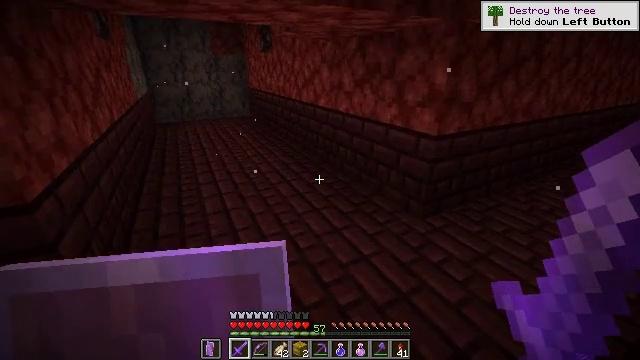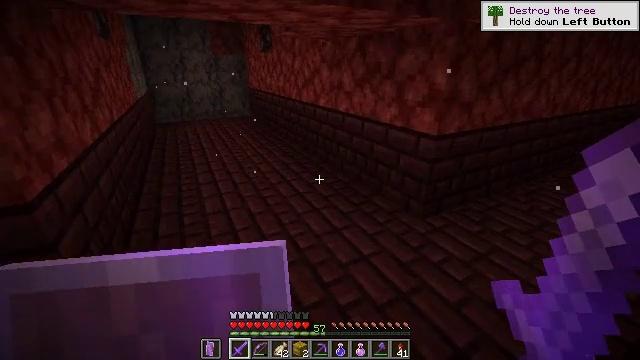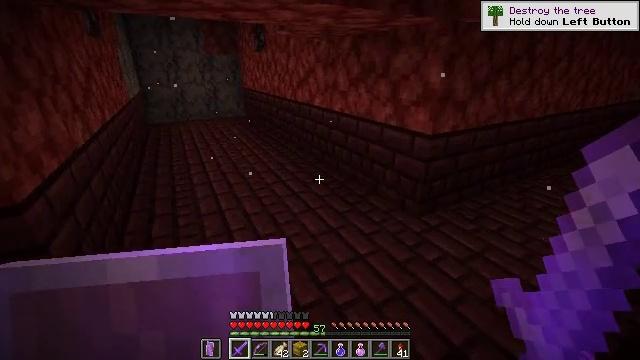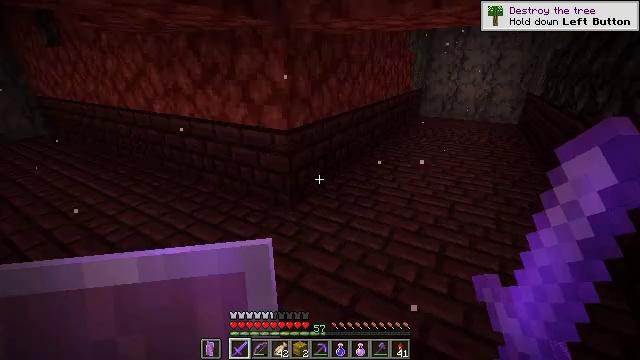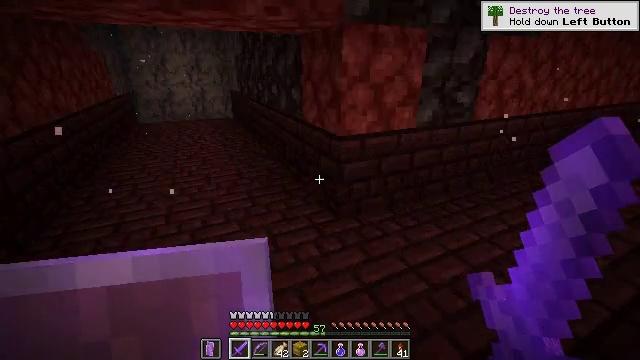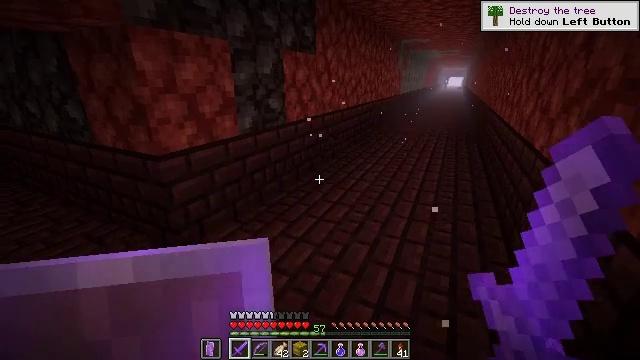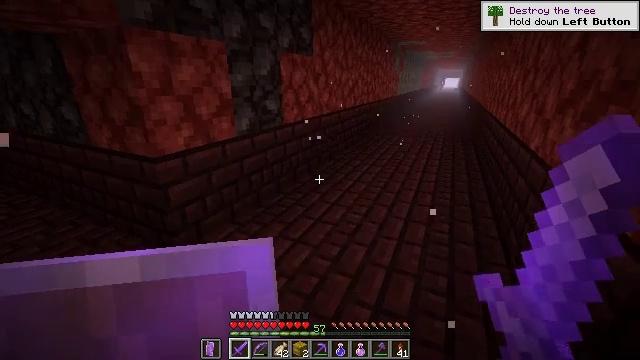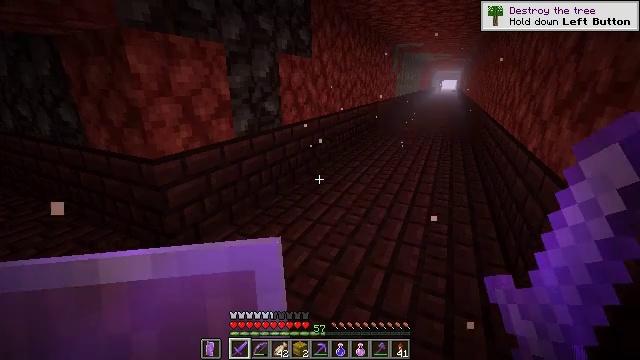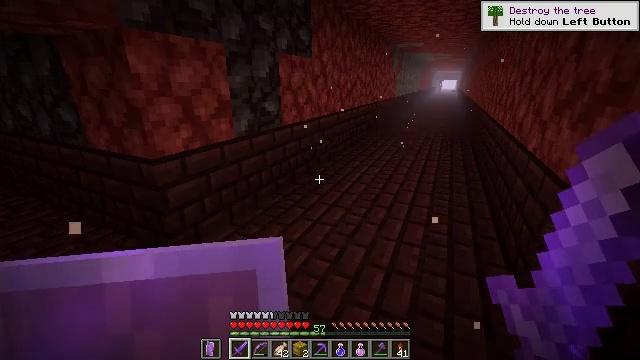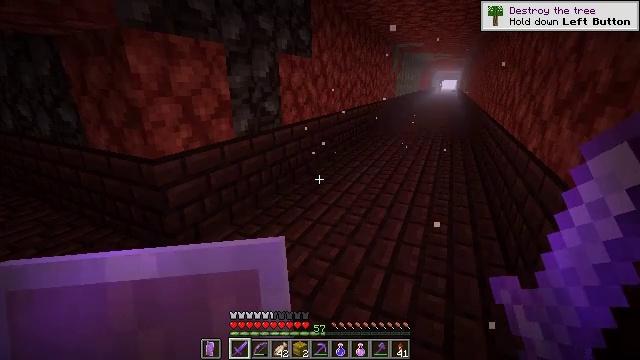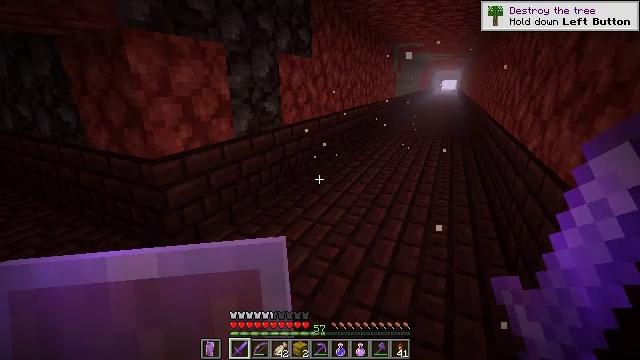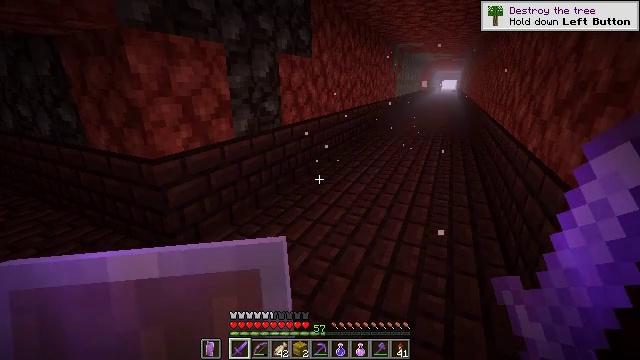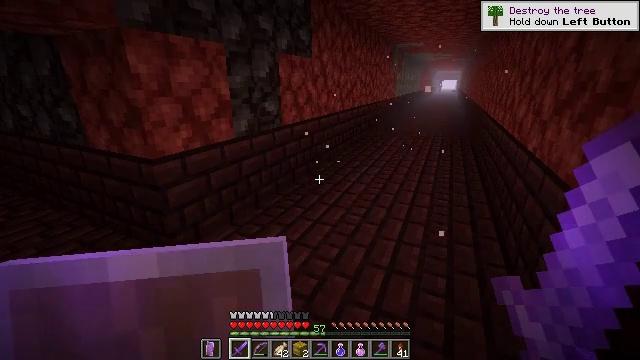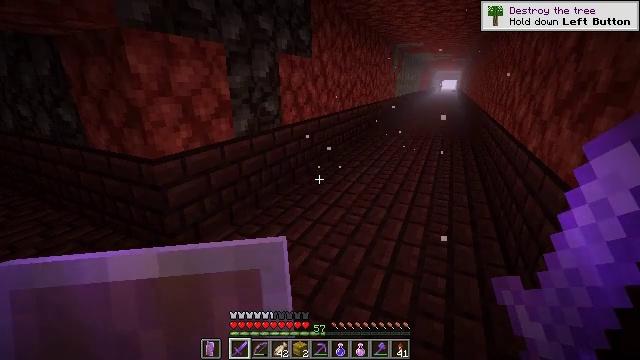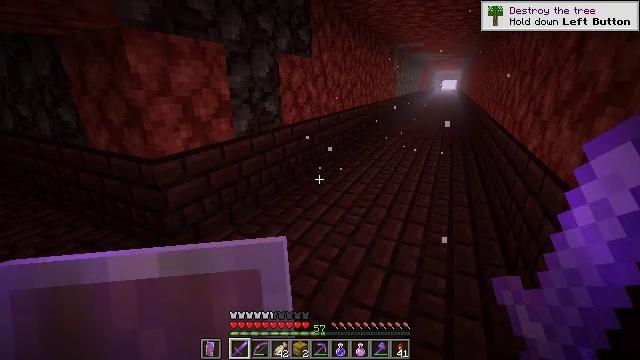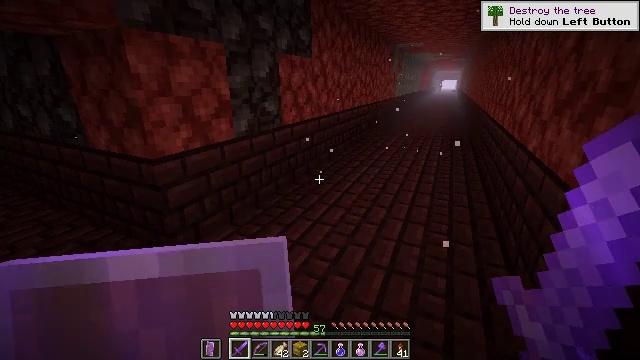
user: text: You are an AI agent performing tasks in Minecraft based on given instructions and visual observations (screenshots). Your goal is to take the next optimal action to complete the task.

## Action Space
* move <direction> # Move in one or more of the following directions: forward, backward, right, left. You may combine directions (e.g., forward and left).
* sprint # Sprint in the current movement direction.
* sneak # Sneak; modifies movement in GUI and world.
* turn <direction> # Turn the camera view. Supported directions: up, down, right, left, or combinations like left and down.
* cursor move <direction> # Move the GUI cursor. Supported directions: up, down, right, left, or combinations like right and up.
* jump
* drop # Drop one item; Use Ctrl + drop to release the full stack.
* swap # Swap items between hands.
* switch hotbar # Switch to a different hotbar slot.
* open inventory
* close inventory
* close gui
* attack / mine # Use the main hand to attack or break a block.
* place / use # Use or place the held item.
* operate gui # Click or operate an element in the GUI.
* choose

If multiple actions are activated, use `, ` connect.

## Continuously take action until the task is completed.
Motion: motion action
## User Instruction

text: Kill a magma cube.
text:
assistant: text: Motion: no_op
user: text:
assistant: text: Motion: turn right
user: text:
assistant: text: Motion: turn right
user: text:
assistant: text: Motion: turn right
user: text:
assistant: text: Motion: turn right and up
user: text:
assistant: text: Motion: no_op
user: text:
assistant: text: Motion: no_op
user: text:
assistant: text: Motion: no_op
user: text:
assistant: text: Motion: no_op
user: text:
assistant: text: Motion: no_op
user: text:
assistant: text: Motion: no_op
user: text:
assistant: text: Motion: no_op
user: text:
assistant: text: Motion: no_op
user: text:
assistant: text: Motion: no_op
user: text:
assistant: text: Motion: no_op
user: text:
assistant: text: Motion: no_op
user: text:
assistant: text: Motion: no_op
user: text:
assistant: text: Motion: no_op
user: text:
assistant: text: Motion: no_op
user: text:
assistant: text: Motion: no_op
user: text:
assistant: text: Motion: no_op
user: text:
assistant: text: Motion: no_op
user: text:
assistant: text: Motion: move forward
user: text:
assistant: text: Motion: move forward, turn right
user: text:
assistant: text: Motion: move forward, turn right and up
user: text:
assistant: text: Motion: move forward
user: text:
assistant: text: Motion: move forward, sprint, turn left
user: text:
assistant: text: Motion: move forward, sprint, turn left
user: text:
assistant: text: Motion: move forward, sprint
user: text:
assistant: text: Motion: move forward, sprint